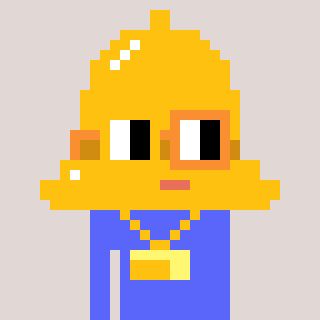
a pixel art character with square yellow and orange glasses, a bell-shaped head and a purple-colored body on a warm background